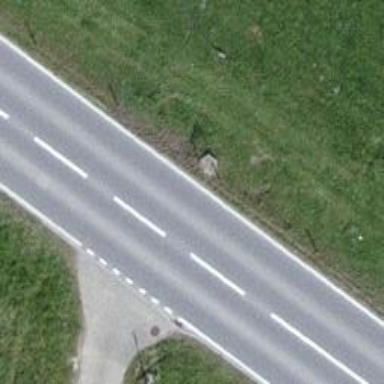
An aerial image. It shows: Asphalt road classified as primary highway.